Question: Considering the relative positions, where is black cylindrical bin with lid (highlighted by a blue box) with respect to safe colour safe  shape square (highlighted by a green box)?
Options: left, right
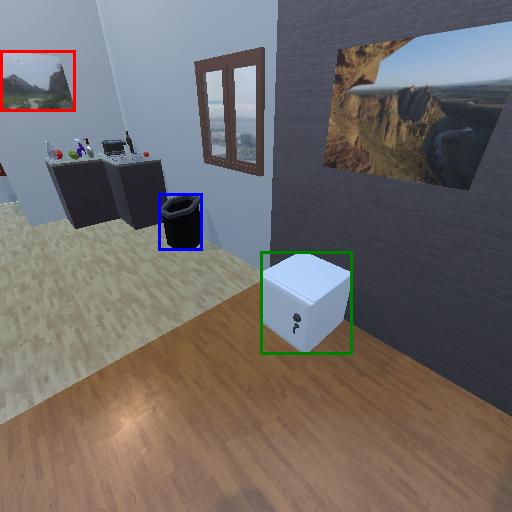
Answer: left